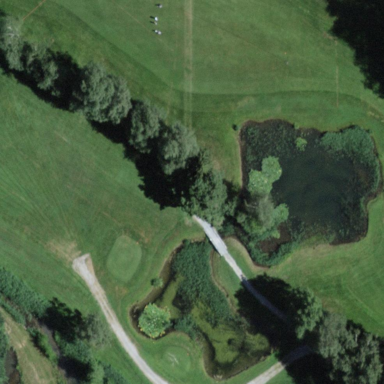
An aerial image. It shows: Water hazard on golf course.